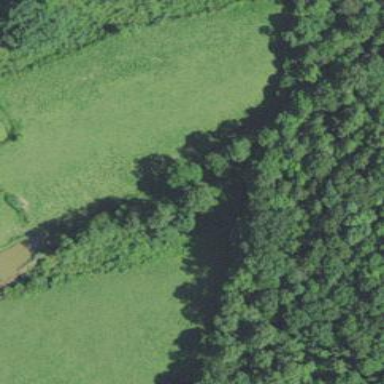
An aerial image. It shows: Beautiful woodland area.